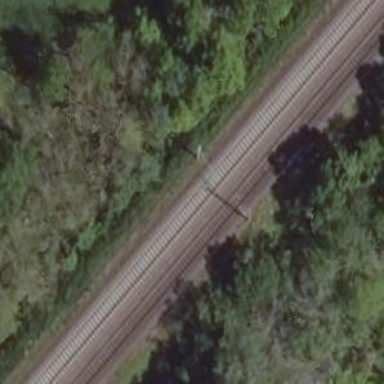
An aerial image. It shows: Railway with electrified contact lines.